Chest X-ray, PA view. Patient: 32 years old, sex M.
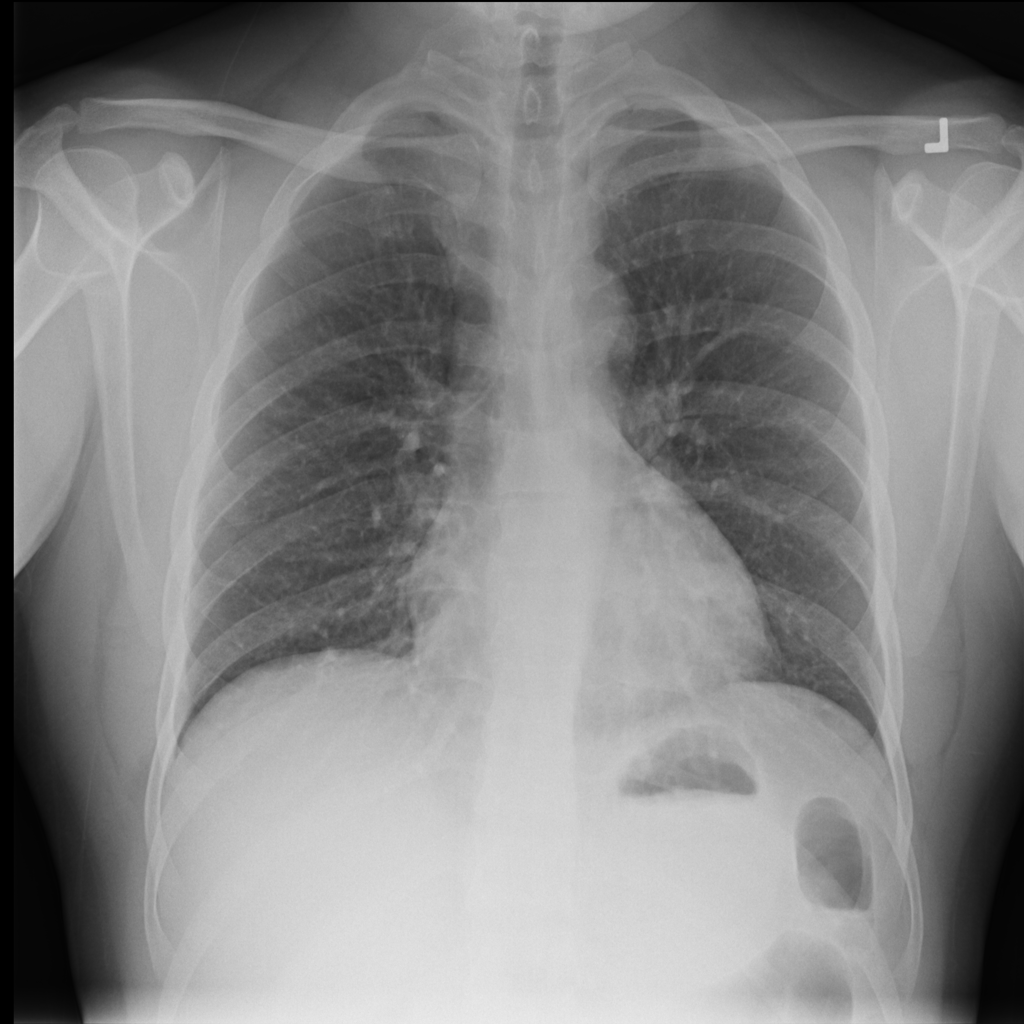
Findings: No Finding